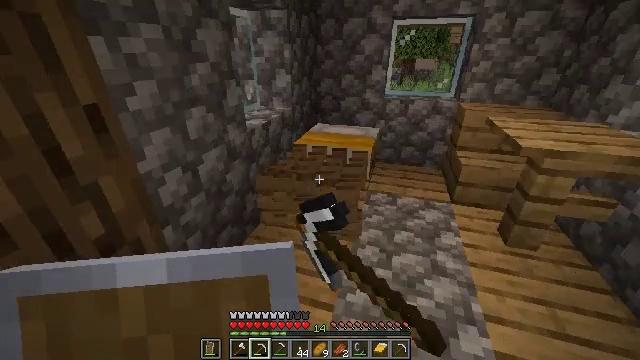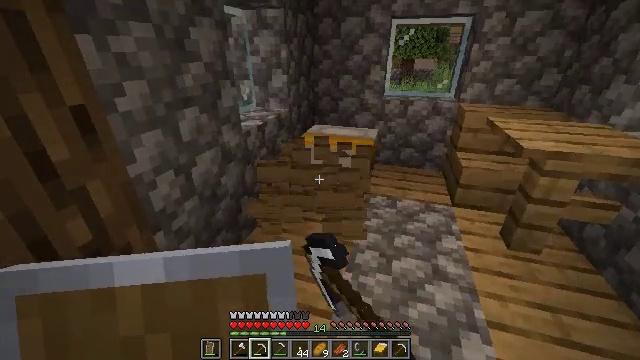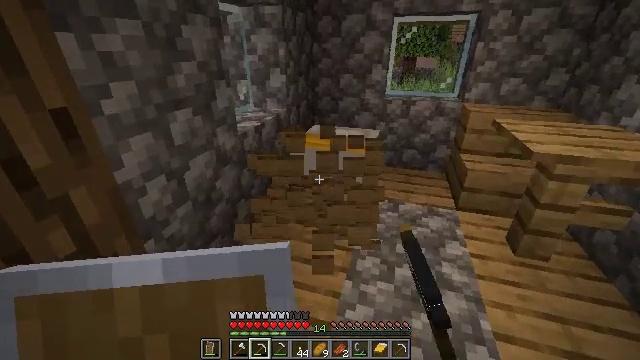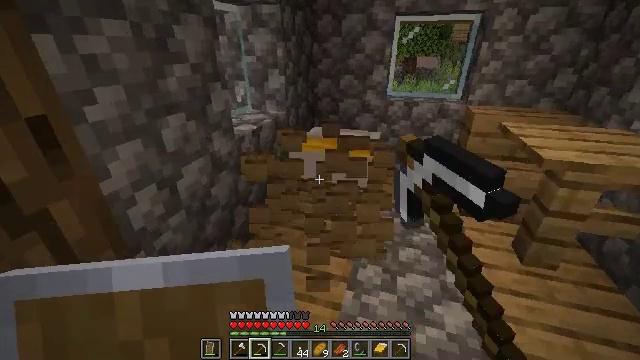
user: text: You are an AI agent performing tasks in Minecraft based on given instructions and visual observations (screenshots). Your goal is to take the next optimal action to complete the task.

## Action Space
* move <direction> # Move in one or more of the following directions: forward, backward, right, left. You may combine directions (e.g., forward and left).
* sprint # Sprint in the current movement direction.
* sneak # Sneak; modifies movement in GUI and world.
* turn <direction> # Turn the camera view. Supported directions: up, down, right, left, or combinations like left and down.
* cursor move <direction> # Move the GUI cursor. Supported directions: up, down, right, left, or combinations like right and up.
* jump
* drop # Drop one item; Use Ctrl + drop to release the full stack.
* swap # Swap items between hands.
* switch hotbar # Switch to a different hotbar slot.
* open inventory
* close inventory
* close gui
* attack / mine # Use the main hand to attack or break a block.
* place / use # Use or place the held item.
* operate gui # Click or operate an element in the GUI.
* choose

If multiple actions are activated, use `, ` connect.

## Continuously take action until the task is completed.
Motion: motion action
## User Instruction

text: Gather the yellow bed by attacking it.
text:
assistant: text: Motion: attack / mine
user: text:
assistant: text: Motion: move forward, attack / mine
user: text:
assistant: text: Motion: move forward, attack / mine
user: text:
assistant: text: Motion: attack / mine